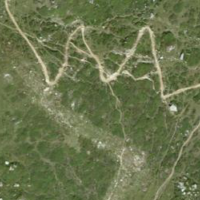
EUNIS habitat code: 26
Species observed at this site:
Vaccinium myrtillus